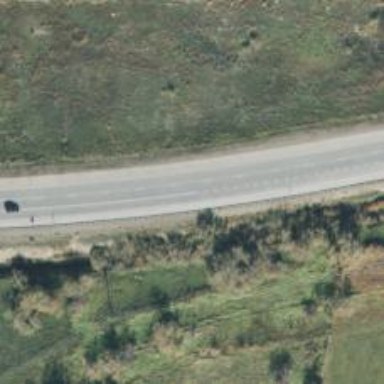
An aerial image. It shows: Trunk link highway.